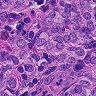
Metastatic tissue present: yes